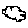
Label: cloud